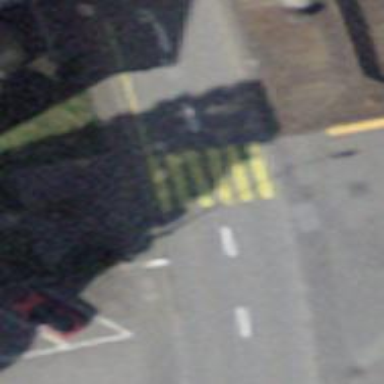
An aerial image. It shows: Asphalt footway with marked zebra crossing.